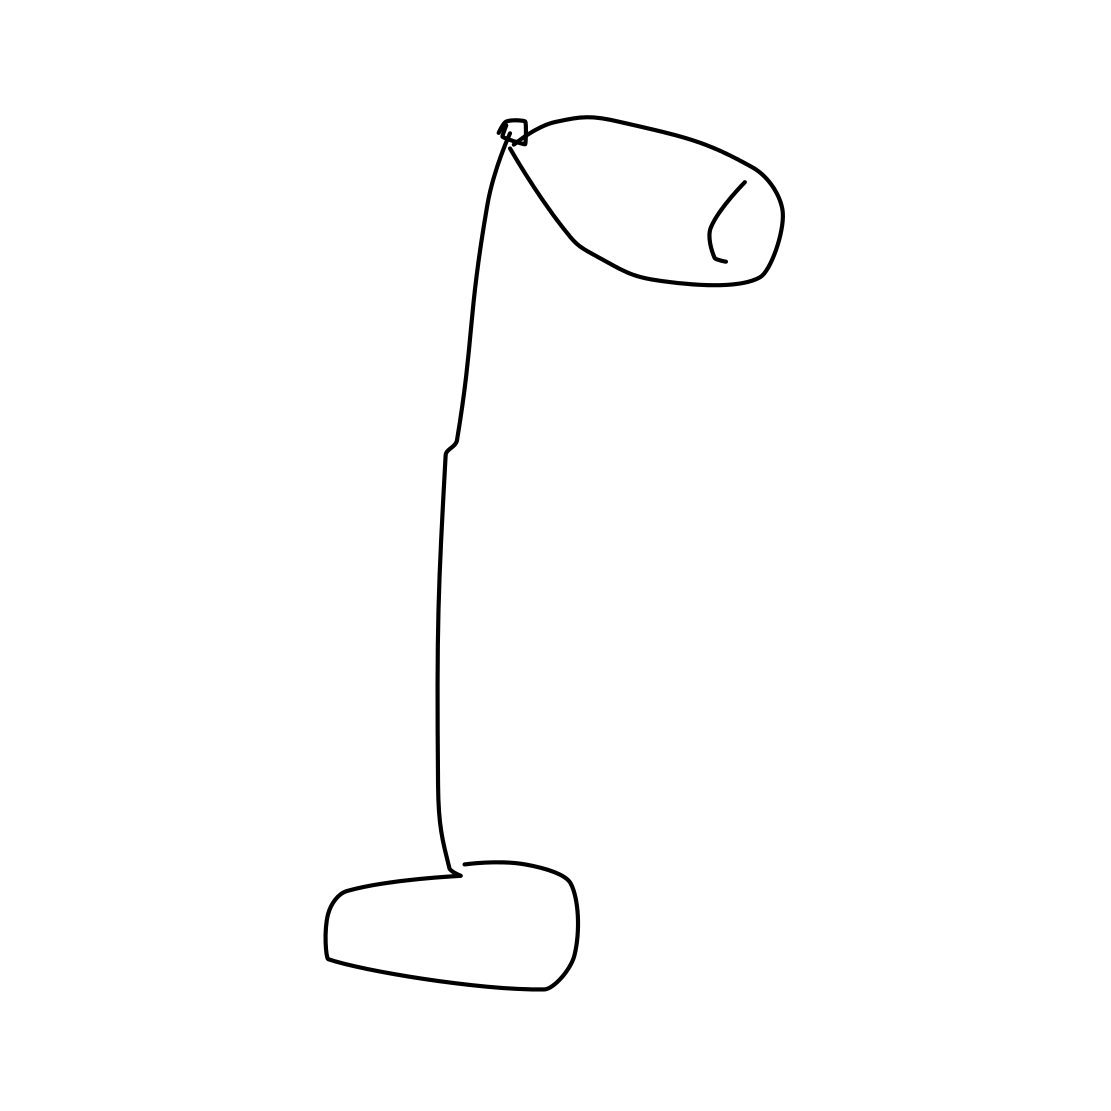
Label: streetlight